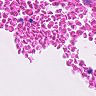
Metastatic tissue present: no